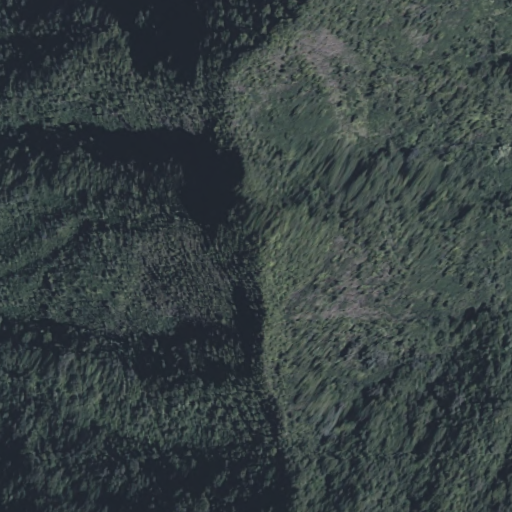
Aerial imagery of mountain in Hawaii named Kālele‘olehua‘ula containing only unknown